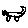
Label: cat